Question: I am trying to create a simple project in with association of .
This is the tutorial which I followed - <URL>
And I am using ubuntu 12.04 these are the only steps which I followed,
1. $ npm install -g phonegap - Adding phonegap
2. npm install plugman - Adding plugman
3. sudo npm install -g cordova - installing codova
Then following steps to create app,
1. $ phonegap create MyAugmented - create app
2. $ phonegap build android - build in android
Aditionally I have installed android sdk using 'apt-get'.
But when I build this app using above build command it gives an error,

Error in Text :
'''
Error: An error occurred while listing Android targets
at /home/sachith/.cordova/lib/android/cordova/3.4.0/bin/lib/check_reqs.js:87:29
at _rejected (/home/sachith/.cordova/lib/android/cordova/3.4.0/bin/node_modules/q/q.js:808:24)
at /home/sachith/.cordova/lib/android/cordova/3.4.0/bin/node_modules/q/q.js:834:30
at Promise.when (/home/sachith/.cordova/lib/android/cordova/3.4.0/bin/node_modules/q/q.js:1079:31)
at Promise.promise.promiseDispatch (/home/sachith/.cordova/lib/android/cordova/3.4.0/bin/node_modules/q/q.js:752:41)
at /home/sachith/.cordova/lib/android/cordova/3.4.0/bin/node_modules/q/q.js:574:44
at flush (/home/sachith/.cordova/lib/android/cordova/3.4.0/bin/node_modules/q/q.js:108:17)
at process._tickCallback (node.js:415:13)
{ [Error: /home/sachith/.cordova/lib/android/cordova/3.4.0/bin/create: Command failed with exit code 8] code: 8 }
[error] /home/sachith/.cordova/lib/android/cordova/3.4.0/bin/create: Command failed with exit code 8
'''
Answers would be really appreciated,
Thanks in Advanced.
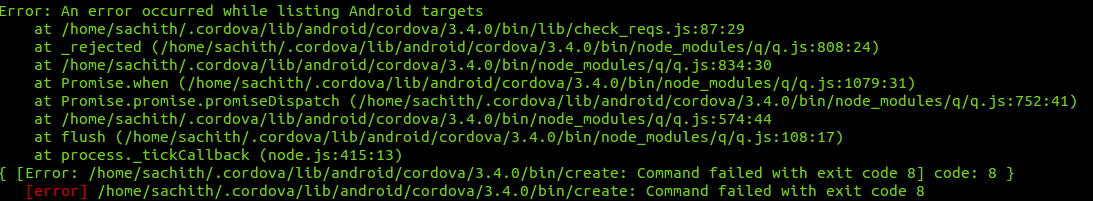
Answer: Most probable reason is you don't have latest android SDK. So update your android SDK and it should work fine.
You can reference <URL> to see way of finding error.
> Cordova has a script to check if all dependencies are present. Is is
called when you run cordova platform add android but unfortunatly it's
output is not displayed when it fails.You can try to run it manually, it should be
$home/.cordova/lib/android/cordova/3.3.0/bin/check_reqsThe normal output when everything's fine is "Looks like your
environment fully supports cordova-android development!", oterwise it
should display a clear message about what's missing.Maybe your issue is that you havent't installed SDK platform for API
19 in android sdk manager (cordova 3.3 uses target sdk 19).
UPDATE:
Android SDKs are updated using SDK Manager. You can see how to use SDK from here.
<URL>